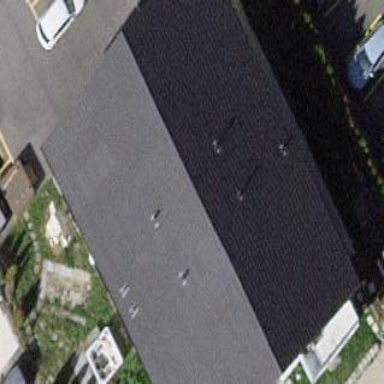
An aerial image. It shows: Gabled roof on building that houses apartments.